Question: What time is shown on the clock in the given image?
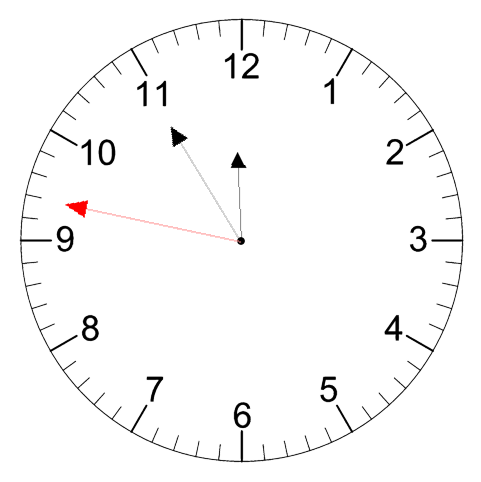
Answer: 11:54:47